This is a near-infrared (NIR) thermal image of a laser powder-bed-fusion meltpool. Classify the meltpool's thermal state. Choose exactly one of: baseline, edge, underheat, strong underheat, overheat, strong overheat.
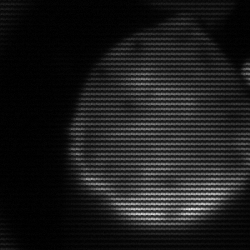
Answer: edge